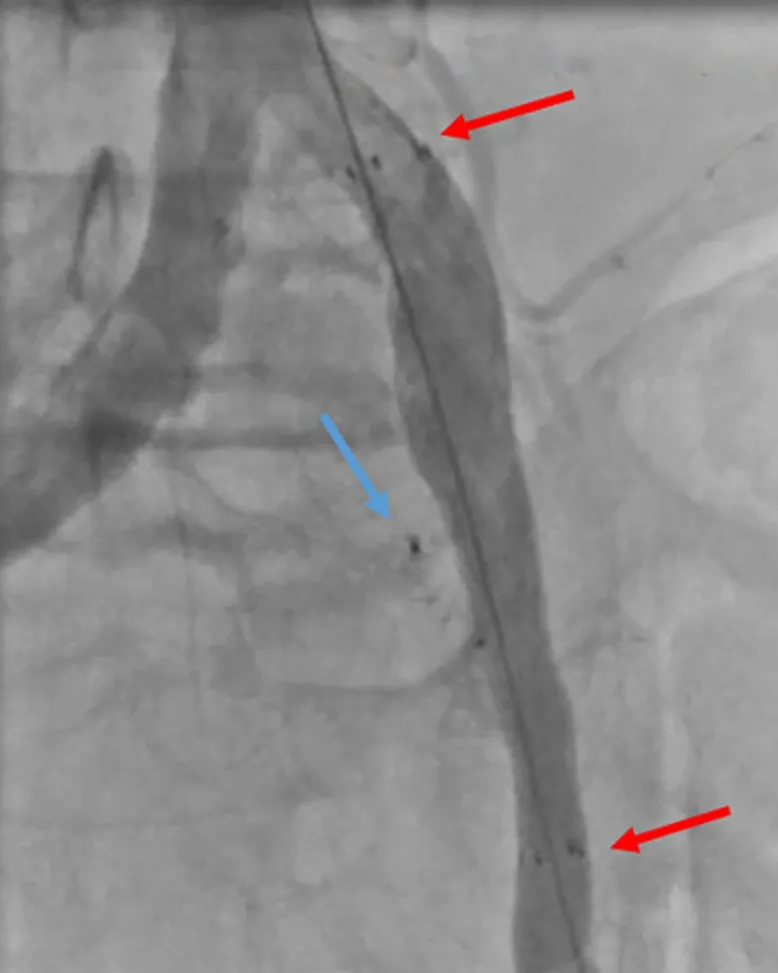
final angiography showing the total exclusion of the aneurysm (red arrows) total occlusion of the left hypogastric artery (blue arrow).
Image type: radiology (x_ray)